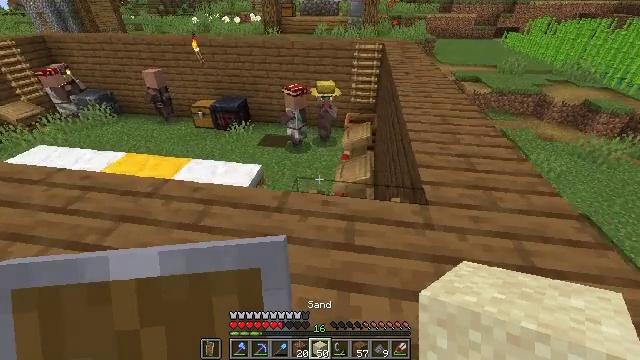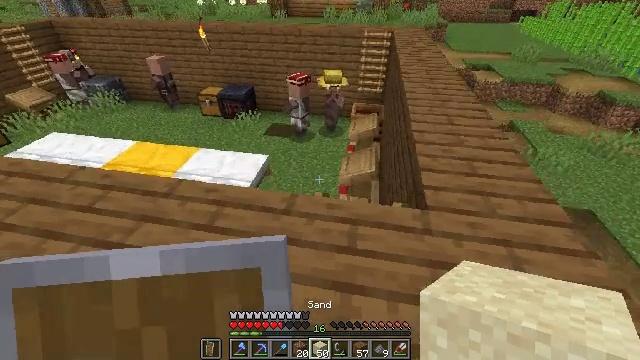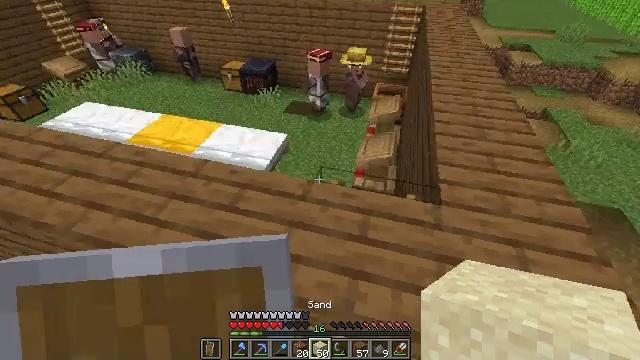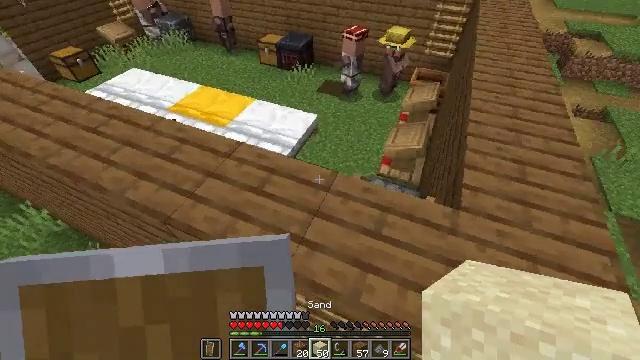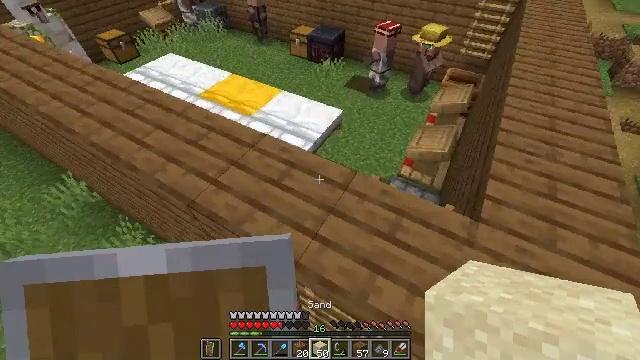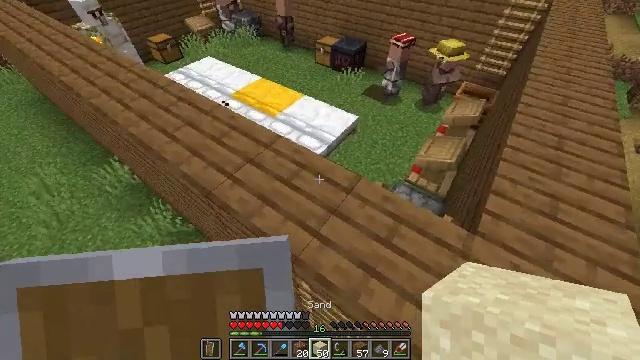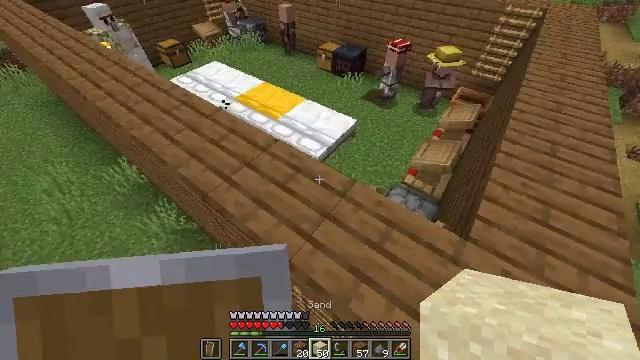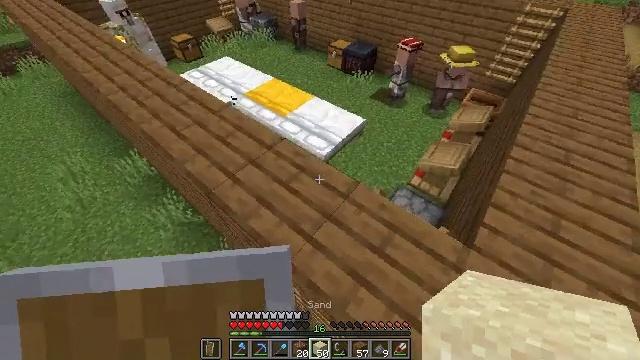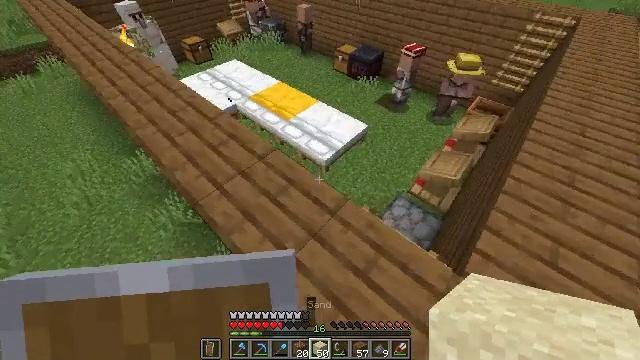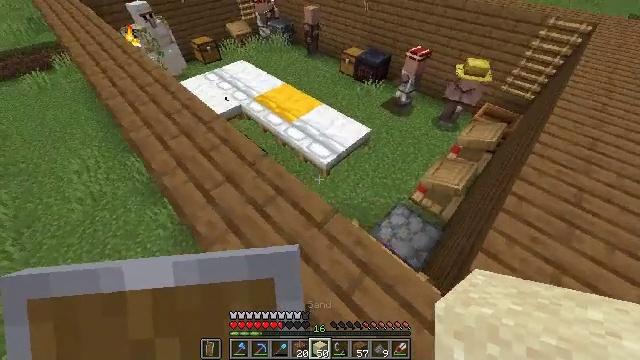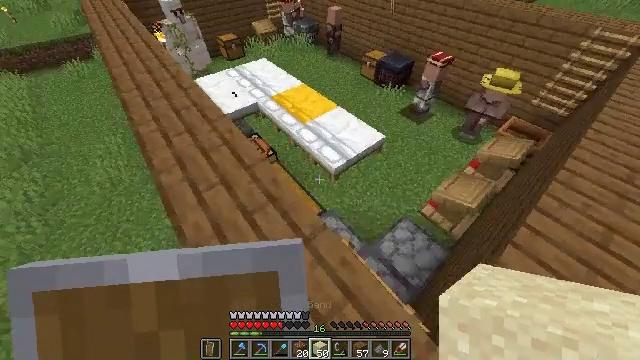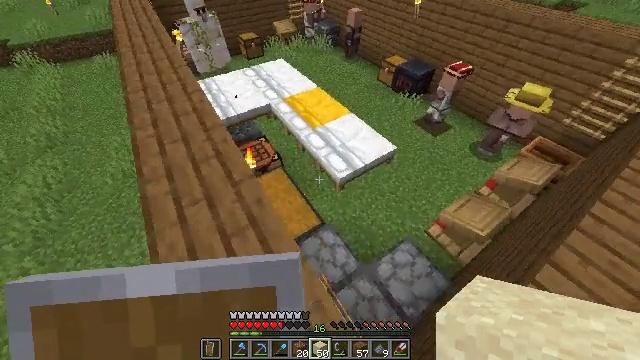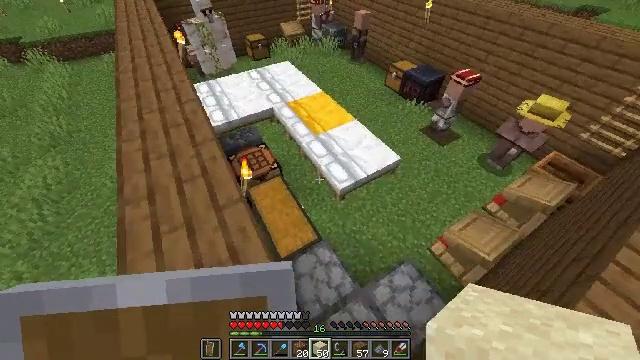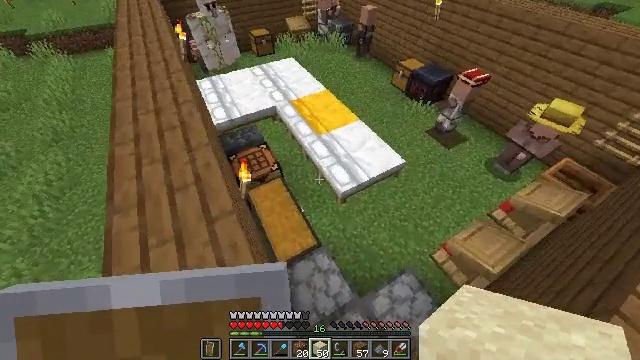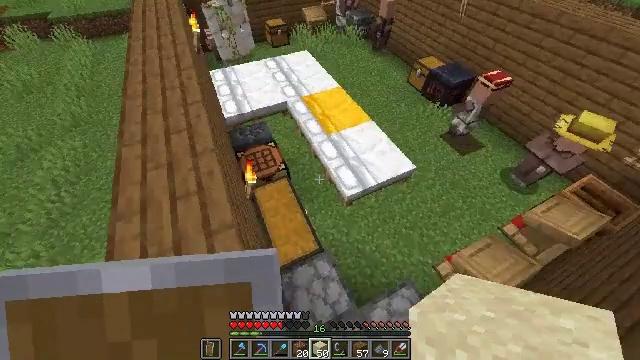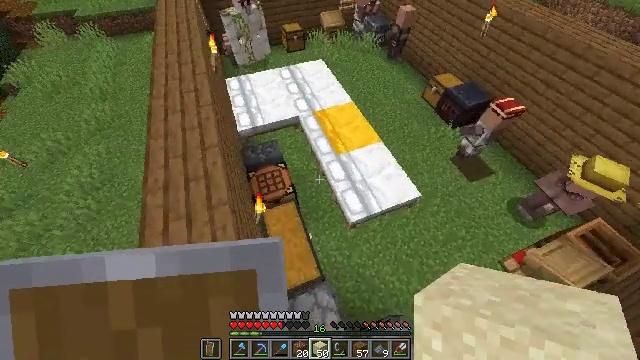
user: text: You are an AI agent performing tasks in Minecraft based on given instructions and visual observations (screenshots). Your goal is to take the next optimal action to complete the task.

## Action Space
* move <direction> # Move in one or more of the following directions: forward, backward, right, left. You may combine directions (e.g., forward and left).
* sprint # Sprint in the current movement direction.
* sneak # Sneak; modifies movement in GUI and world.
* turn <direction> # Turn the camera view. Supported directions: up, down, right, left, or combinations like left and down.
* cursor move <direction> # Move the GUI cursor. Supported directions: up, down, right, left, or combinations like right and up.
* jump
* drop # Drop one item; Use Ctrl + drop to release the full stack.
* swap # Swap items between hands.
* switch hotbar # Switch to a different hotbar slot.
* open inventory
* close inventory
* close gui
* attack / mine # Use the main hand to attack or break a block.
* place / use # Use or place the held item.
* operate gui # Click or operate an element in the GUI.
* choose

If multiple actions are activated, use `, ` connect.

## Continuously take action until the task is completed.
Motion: motion action
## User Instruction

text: Craft a block of TNT with sand and gunpowder.
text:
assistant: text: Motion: move forward, sprint, turn left and down
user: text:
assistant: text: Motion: move forward and move right, sprint, turn left and down
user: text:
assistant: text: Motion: move forward and move right, sprint, turn left and down
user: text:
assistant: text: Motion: move forward and move right, sprint, turn left and down
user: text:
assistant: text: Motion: move forward and move right, sprint, turn left
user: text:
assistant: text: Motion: move forward and move right, sprint
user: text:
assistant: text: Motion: move forward and move right, sprint, turn left
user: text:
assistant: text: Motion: move forward and move right, sprint, turn left
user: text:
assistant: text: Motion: move forward and move right, sprint, turn left
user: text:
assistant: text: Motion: move forward and move right, sprint, turn left
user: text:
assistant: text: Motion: move forward, sprint, turn left
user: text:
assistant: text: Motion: move forward, sprint, turn left
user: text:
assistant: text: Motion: move forward, sprint, turn left and down
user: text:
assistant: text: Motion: move forward, sprint, turn left and down, jump
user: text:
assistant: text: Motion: move forward, sprint, turn left and down, jump
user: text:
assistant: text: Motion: move forward, sprint, turn left and down, jump
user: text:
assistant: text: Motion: move forward, sprint, turn left, jump
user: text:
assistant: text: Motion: move forward, sprint, turn left
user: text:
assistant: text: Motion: move forward, sprint
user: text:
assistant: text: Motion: move forward
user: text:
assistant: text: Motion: move forward, turn left
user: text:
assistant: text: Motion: turn left and up
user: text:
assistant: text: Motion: move right, turn left
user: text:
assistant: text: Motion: move right, turn left
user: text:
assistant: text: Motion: move right, turn left and up
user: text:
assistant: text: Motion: move right, turn left and up
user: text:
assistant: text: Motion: turn left and up
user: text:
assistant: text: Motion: move back, turn left and up
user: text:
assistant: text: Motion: move back, turn up
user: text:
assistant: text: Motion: move back, turn left and up